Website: bh-photo
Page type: billing-address
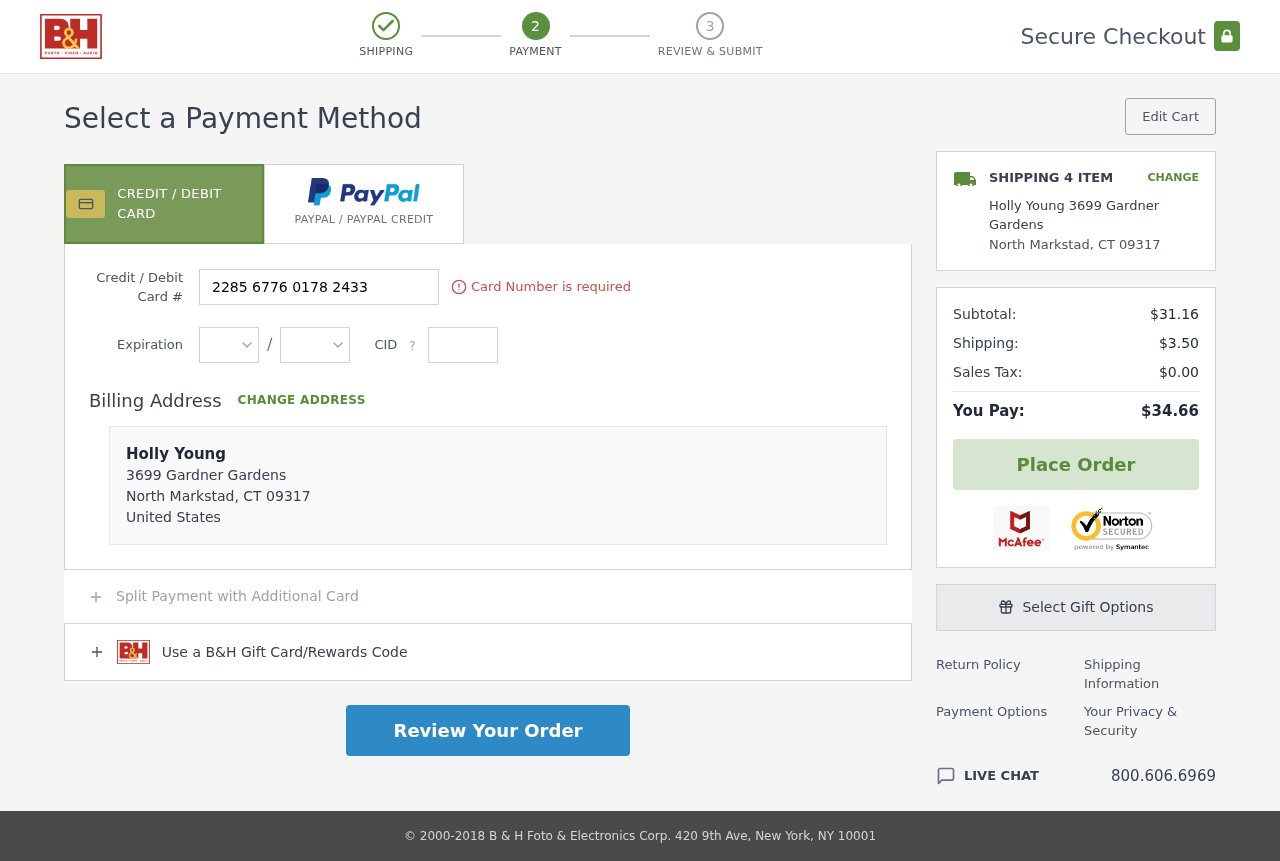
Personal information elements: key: PII_CARD_CVV
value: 812
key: PII_CARD_EXPIRY_MONTH
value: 11
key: PII_CARD_EXPIRY_YEAR
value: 27
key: PII_CARD_NUMBER
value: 2285 6776 0178 2433
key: PII_CITY
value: North Markstad
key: PII_COUNTRY
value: United States
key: PII_FULLNAME
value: Holly Young
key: PII_FULLNAME2
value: Holly Young
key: PII_POSTCODE
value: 09317
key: PII_STATE_ABBR
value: CT
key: PII_STREET
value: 3699 Gardner Gardens
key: PII_POSTCODE_FULL
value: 09317
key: PII_POSTCODE_NUMERIC
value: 9317
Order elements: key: ORDER_NUM_ITEMS
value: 4
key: ORDER_SUBTOTAL
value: $31.16
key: ORDER_SHIPPING_COST
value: $3.50
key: ORDER_TAX
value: $0.00
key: ORDER_TOTAL
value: $34.66